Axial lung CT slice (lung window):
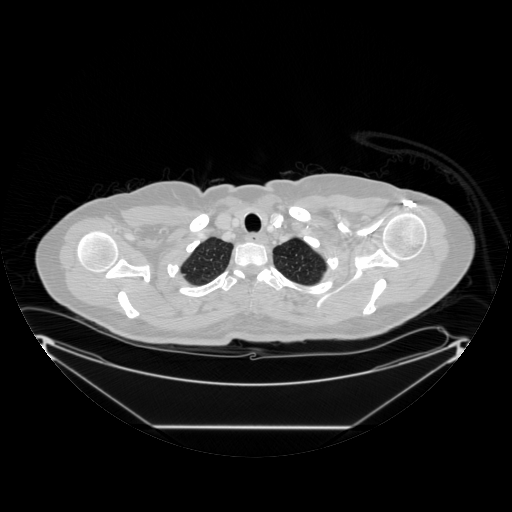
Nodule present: no